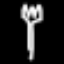
Label: fork